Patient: sex M, age 58
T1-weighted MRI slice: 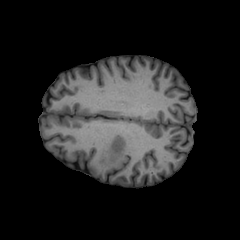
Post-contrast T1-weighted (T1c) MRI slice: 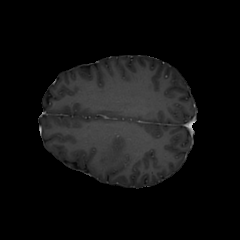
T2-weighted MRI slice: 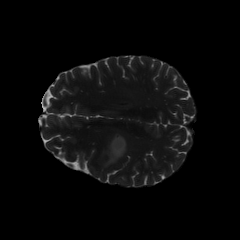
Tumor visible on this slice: yes
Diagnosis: Glioblastoma, IDH-wildtype
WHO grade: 4